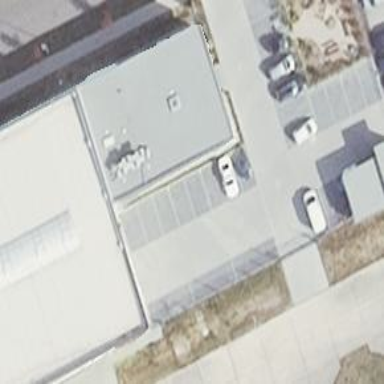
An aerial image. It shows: Commercial building.